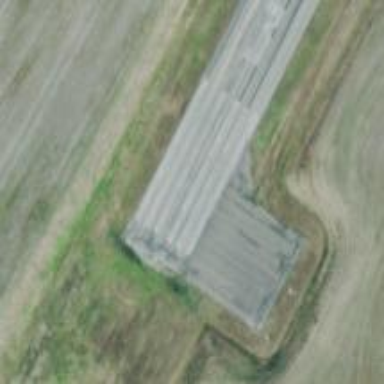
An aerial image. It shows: Asphalt runway at the airport.